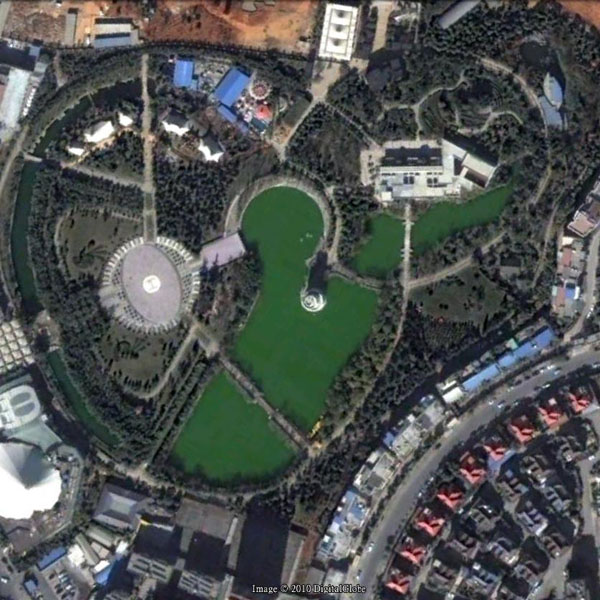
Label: Park